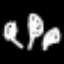
Label: leaf